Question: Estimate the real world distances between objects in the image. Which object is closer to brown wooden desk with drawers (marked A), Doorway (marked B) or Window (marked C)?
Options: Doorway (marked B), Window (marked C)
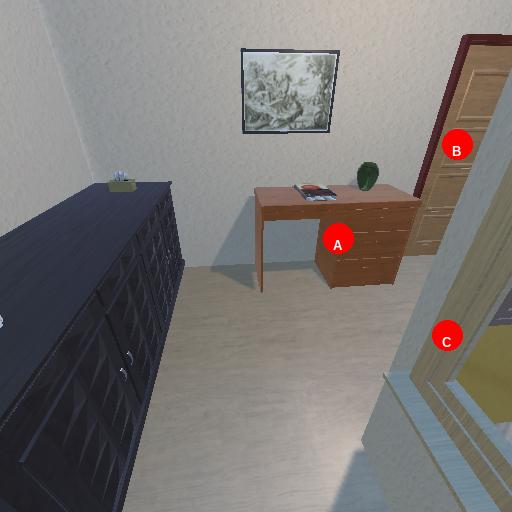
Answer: Doorway (marked B)